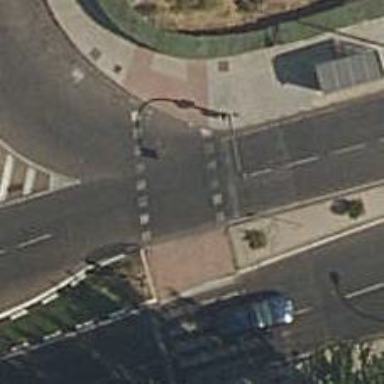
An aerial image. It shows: Road with traffic signals at crossing.